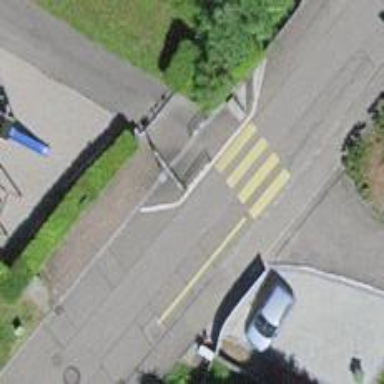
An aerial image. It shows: Zebra crossing on the road.